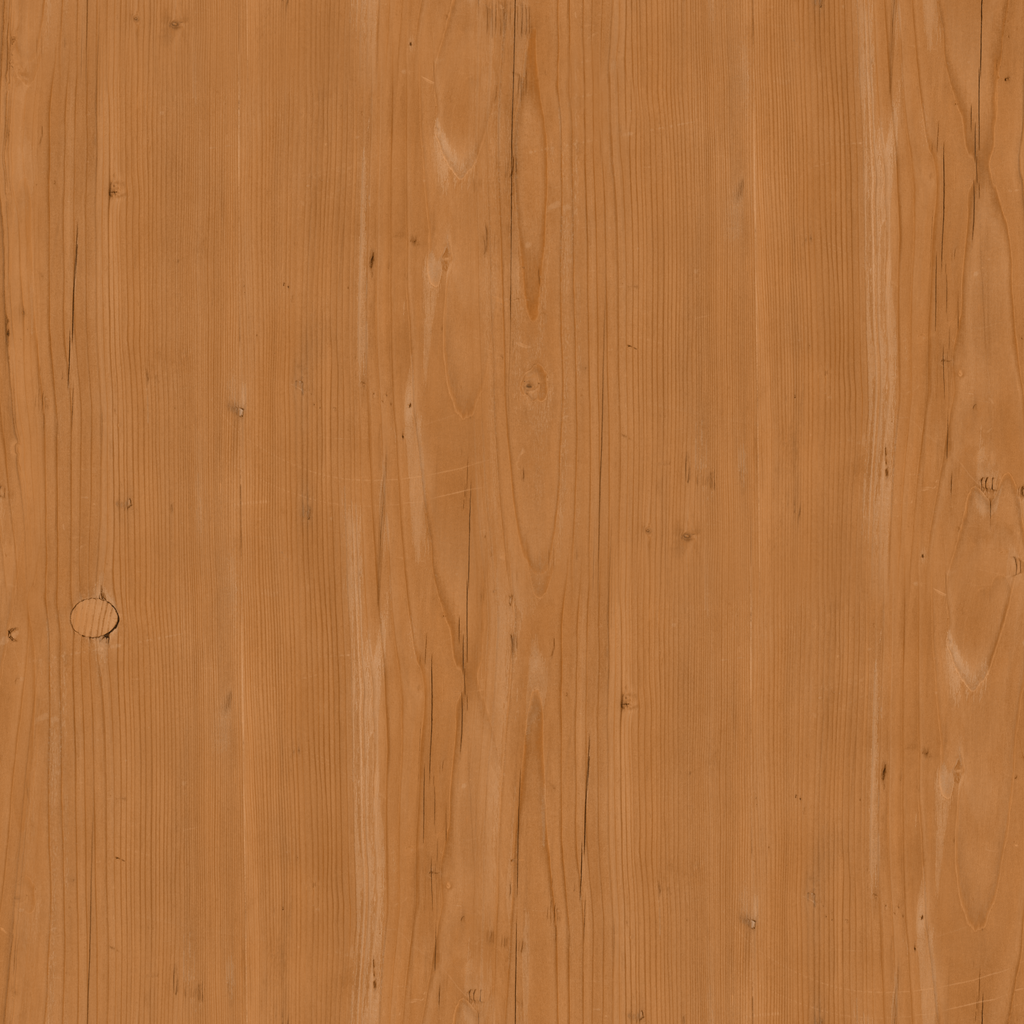
Texture map type: Color